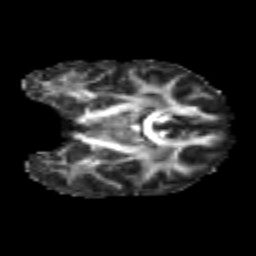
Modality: FA
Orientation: coronal
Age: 20
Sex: female
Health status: healthy